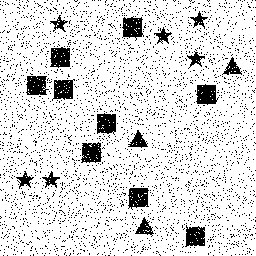
Squares: 9
Triangles: 3
Stars: 6
Total shapes: 18